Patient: sex M, age 44
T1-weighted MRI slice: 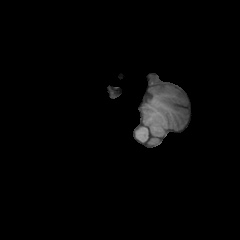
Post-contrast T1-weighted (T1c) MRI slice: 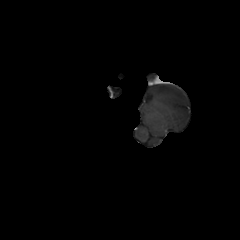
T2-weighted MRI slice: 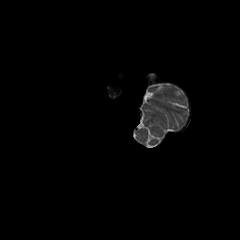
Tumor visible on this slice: no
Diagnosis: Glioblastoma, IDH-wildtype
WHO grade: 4